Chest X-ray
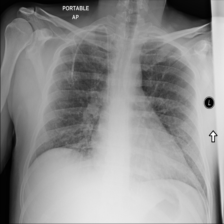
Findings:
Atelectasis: negative
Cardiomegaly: negative
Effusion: negative
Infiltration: negative
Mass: negative
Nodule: positive
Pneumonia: negative
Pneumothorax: negative
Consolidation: negative
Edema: negative
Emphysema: negative
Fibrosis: negative
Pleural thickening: negative
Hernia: negative